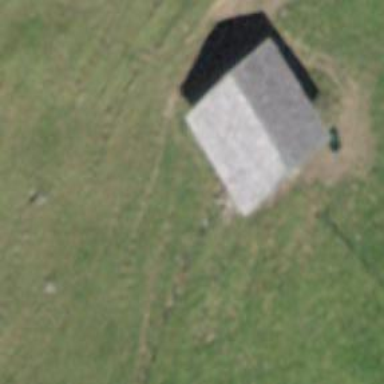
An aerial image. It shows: Rural barn.